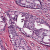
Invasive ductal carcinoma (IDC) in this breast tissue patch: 0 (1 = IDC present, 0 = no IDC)